Question: I'm trying to get the button to the bottom the layout, and it just won't work...
The button is displaying it self on the image that should be above it.
Here is the xml code:
'''
<ScrollView xmlns:android="http://schemas.android.com/apk/res/android"
android:id="@+id/ScrollView01"
android:layout_width="fill_parent"
android:layout_height="fill_parent"
android:fillViewport="true"
android:layout_gravity="center"
>
<RelativeLayout xmlns:android="http://schemas.android.com/apk/res/android"
android:layout_width="match_parent"
android:layout_height="match_parent"
android:gravity="center"
>
<ImageView
android:id="@+id/imageView1"
android:layout_width="wrap_content"
android:layout_height="wrap_content"
android:layout_alignParentLeft="true"
android:layout_alignParentTop="true"
android:layout_marginLeft="28dp"
android:layout_marginTop="32dp" />
<TextView
android:id="@+id/txtAppName"
android:layout_width="wrap_content"
android:layout_height="wrap_content"
android:layout_alignTop="@+id/imageView1"
android:layout_marginLeft="22dp"
android:layout_toRightOf="@+id/imageView1"
android:text=""
android:textSize="36px"
android:textStyle="bold" />
<TextView
android:id="@+id/txtAppAuthor"
android:layout_width="wrap_content"
android:layout_height="wrap_content"
android:layout_alignLeft="@+id/txtAppName"
android:layout_below="@+id/txtAppName"
android:layout_marginTop="5px"
android:text=""
android:textSize="24px"
android:textStyle="normal" />
<TextView
android:id="@+id/txtAppDesc"
android:layout_width="wrap_content"
android:layout_height="wrap_content"
android:layout_alignLeft="@+id/imageView1"
android:layout_below="@+id/imageView1"
android:layout_marginTop="20dp"
android:maxHeight="350px"
android:text=""
android:width="600px"
android:maxLines="10"
android:scrollbars = "vertical"
/>
<ImageView
android:id="@+id/imageView2"
android:layout_width="wrap_content"
android:layout_height="wrap_content"
android:layout_alignLeft="@+id/txtAppDesc"
android:layout_below="@+id/txtAppDesc"
android:layout_marginTop="30dp" />
<ImageView
android:id="@+id/imageView3"
android:layout_width="wrap_content"
android:layout_height="wrap_content"
android:layout_alignTop="@+id/imageView2"
android:layout_toRightOf="@+id/imageView2" />
<ImageView
android:id="@+id/imageView4"
android:layout_width="wrap_content"
android:layout_height="wrap_content"
android:layout_alignTop="@+id/imageView3"
android:layout_toRightOf="@+id/imageView3"
android:visibility="visible" />
<Button
android:id="@+id/btnInstall"
android:layout_width="wrap_content"
android:layout_height="wrap_content"
android:layout_alignParentBottom="true"
android:layout_centerHorizontal="true"
android:layout_alignBottom="@+id/imageview4"
android:text="Download &amp; Install" />
</RelativeLayout>
</ScrollView>
'''
And the result is:

Thanx upfront.
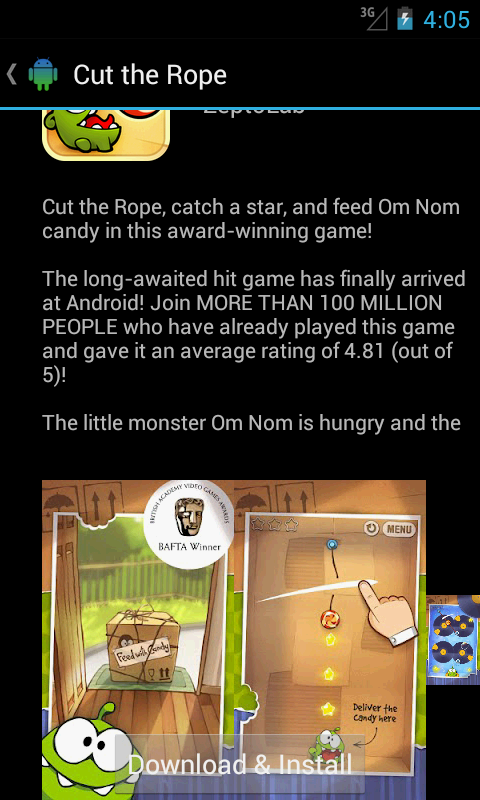
Answer: You used 'android:layout_alignBottom="@+id/imageview4"'
This means you align the bottom of your button with the bottom of your image.
You have to use 'android:layout_below="@+id/imageview4"'
EDIT: I don't say this is the best solution, because of multiple layouts (for optimisation...) but this should work:
'''
<?xml version="1.0" encoding="utf-8"?>
<ScrollView xmlns:android="http://schemas.android.com/apk/res/android"
android:id="@+id/ScrollView01"
android:layout_width="fill_parent"
android:layout_height="fill_parent"
android:fillViewport="true"
android:layout_gravity="center"
>
<LinearLayout android:layout_width="match_parent"
android:layout_height="match_parent"
android:orientation="vertical">
<RelativeLayout xmlns:android="http://schemas.android.com/apk/res/android"
android:layout_width="match_parent"
android:layout_height="match_parent"
android:gravity="center"
>
<ImageView
android:id="@+id/imageView1"
android:layout_width="wrap_content"
android:layout_height="wrap_content"
android:layout_alignParentLeft="true"
android:layout_alignParentTop="true"
android:layout_marginLeft="28dp"
android:layout_marginTop="32dp"/>
<TextView
android:id="@+id/txtAppName"
android:layout_width="wrap_content"
android:layout_height="wrap_content"
android:layout_alignTop="@+id/imageView1"
android:layout_marginLeft="22dp"
android:layout_toRightOf="@+id/imageView1"
android:text=""
android:textSize="36px"
android:textStyle="bold"/>
<TextView
android:id="@+id/txtAppAuthor"
android:layout_width="wrap_content"
android:layout_height="wrap_content"
android:layout_alignLeft="@+id/txtAppName"
android:layout_below="@+id/txtAppName"
android:layout_marginTop="5px"
android:text=""
android:textSize="24px"
android:textStyle="normal"/>
<TextView
android:id="@+id/txtAppDesc"
android:layout_width="wrap_content"
android:layout_height="wrap_content"
android:layout_alignLeft="@+id/imageView1"
android:layout_below="@+id/imageView1"
android:layout_marginTop="20dp"
android:maxHeight="350px"
android:text=""
android:width="600px"
android:maxLines="10"
android:scrollbars="vertical"
/>
<ImageView
android:id="@+id/imageView2"
android:layout_width="wrap_content"
android:layout_height="wrap_content"
android:layout_alignLeft="@+id/txtAppDesc"
android:layout_below="@+id/txtAppDesc"
android:layout_marginTop="30dp"/>
<ImageView
android:id="@+id/imageView3"
android:layout_width="wrap_content"
android:layout_height="wrap_content"
android:layout_alignTop="@+id/imageView2"
android:layout_toRightOf="@+id/imageView2"/>
<ImageView
android:id="@+id/imageView4"
android:layout_width="wrap_content"
android:layout_height="wrap_content"
android:layout_alignTop="@+id/imageView3"
android:layout_toRightOf="@+id/imageView3"
android:visibility="visible"/>
</RelativeLayout>
<Button
android:id="@+id/btnInstall"
android:layout_width="wrap_content"
android:layout_height="wrap_content"
android:layout_gravity="center"
android:text="Download &amp; Install"/>
</LinearLayout>
</ScrollView>
'''
I added a linear layout in which I put the content, and the button.
Hope this will work.